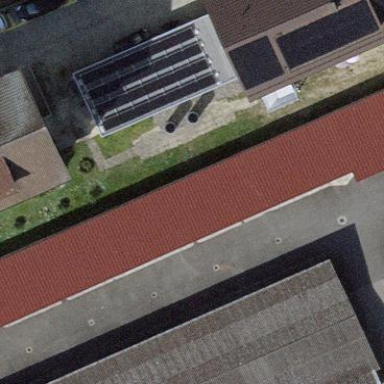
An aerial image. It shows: Group of garages.